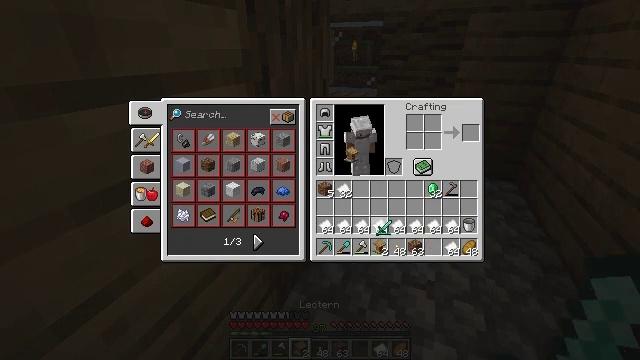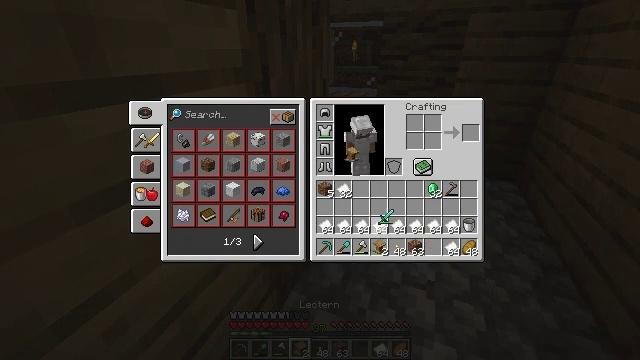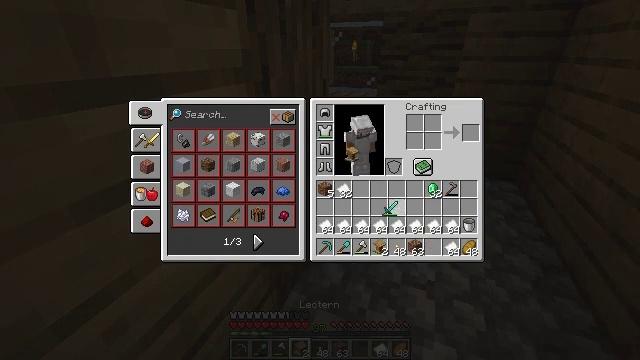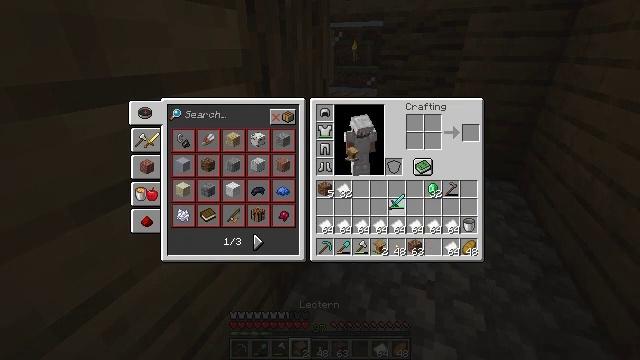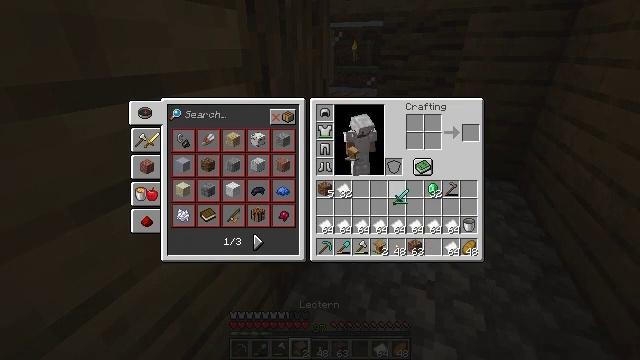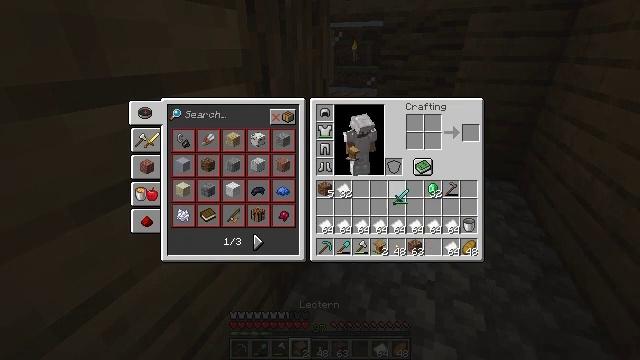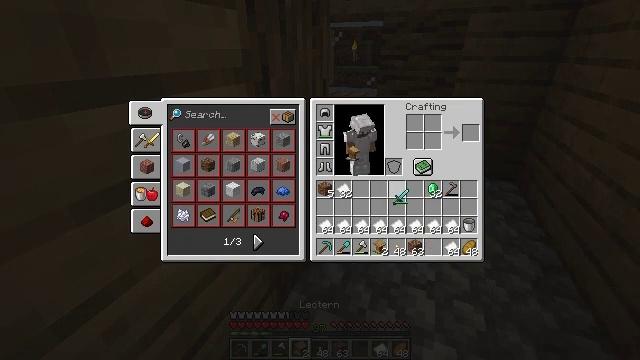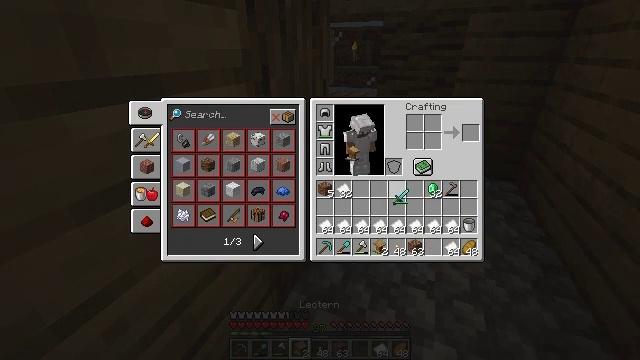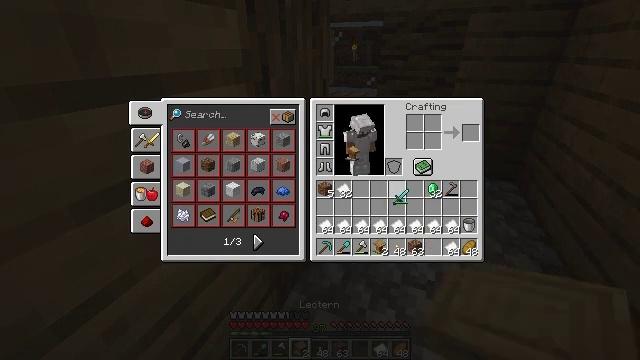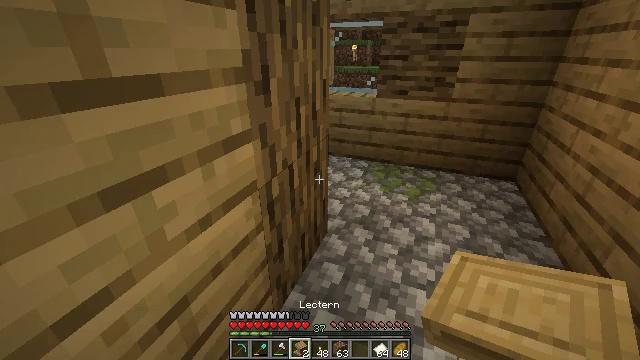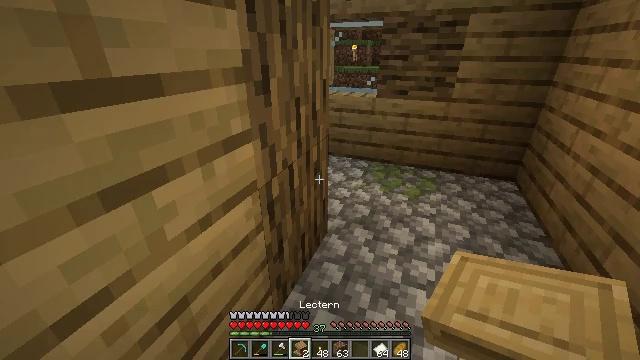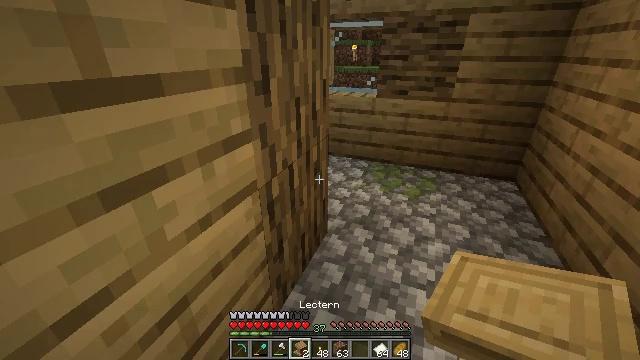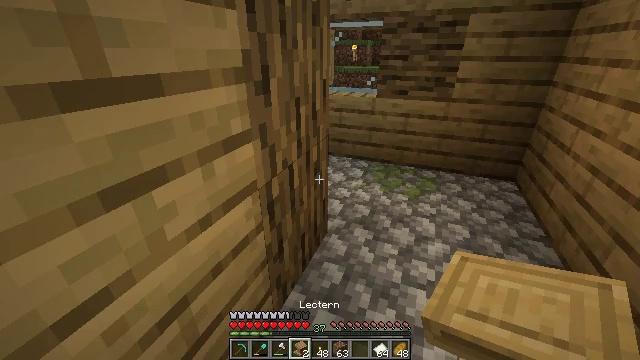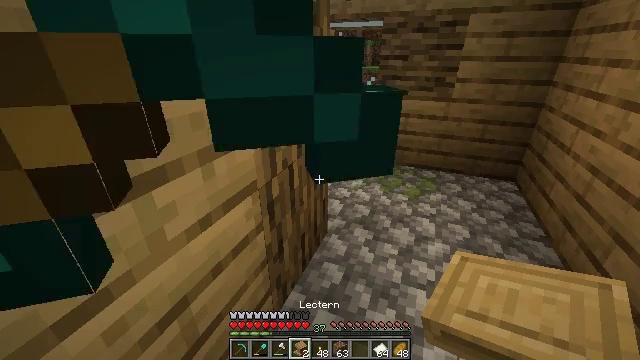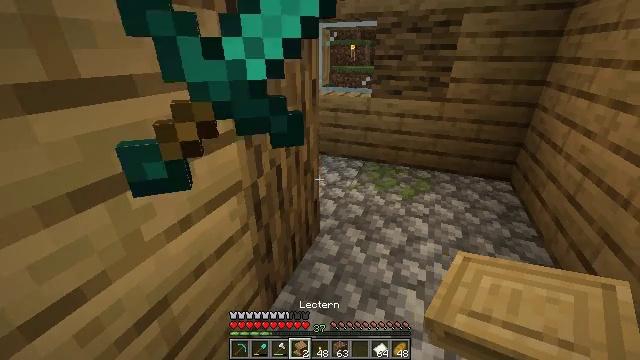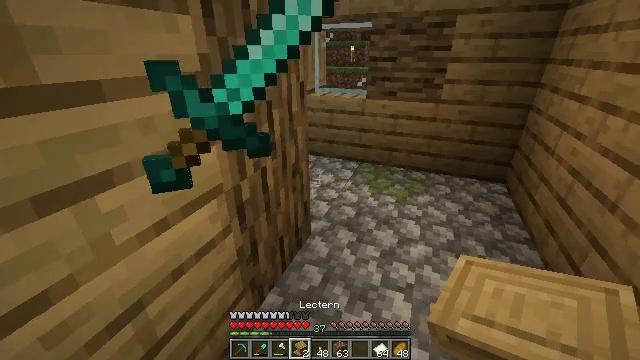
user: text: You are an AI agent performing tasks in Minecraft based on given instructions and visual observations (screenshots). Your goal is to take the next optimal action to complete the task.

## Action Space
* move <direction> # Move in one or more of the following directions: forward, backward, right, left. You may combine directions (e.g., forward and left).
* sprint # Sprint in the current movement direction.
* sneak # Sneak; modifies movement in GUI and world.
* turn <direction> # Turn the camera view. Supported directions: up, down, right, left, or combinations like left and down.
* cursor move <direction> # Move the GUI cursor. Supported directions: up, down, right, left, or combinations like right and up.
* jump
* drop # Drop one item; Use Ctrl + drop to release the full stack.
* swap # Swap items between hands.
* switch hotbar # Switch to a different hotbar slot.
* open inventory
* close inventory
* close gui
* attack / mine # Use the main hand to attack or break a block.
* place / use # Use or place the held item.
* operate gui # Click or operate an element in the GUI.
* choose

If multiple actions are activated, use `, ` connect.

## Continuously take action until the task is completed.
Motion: motion action
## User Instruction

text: Retrieve the smithing table you placed.
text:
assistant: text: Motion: cursor move up
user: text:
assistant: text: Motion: cursor move up
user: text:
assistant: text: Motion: cursor move up
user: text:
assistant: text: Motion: no_op
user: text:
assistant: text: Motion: operate gui
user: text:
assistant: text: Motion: operate gui
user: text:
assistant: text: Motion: operate gui
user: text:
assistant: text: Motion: operate gui
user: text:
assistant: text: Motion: no_op
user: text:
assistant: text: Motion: close gui
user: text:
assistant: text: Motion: no_op
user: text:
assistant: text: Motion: no_op
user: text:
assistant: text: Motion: no_op
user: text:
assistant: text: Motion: move right
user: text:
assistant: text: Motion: move right
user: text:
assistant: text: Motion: move forward and move right, turn left and up
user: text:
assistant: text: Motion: move forward and move right, turn left and up
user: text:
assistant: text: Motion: move forward and move right, turn left and up
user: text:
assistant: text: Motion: move forward and move right, turn left
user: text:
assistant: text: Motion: move forward and move right, turn left and up
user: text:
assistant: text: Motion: move forward and move right, turn left
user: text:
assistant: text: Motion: move forward and move right, turn left and down
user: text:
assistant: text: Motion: move forward and move right, turn right and down
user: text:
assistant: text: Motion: move right, turn down
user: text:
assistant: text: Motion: move right, turn left and down
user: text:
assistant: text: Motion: move right, turn left
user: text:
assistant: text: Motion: turn left
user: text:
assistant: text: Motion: turn left
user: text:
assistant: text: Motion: turn left
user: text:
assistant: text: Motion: no_op